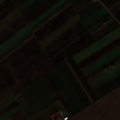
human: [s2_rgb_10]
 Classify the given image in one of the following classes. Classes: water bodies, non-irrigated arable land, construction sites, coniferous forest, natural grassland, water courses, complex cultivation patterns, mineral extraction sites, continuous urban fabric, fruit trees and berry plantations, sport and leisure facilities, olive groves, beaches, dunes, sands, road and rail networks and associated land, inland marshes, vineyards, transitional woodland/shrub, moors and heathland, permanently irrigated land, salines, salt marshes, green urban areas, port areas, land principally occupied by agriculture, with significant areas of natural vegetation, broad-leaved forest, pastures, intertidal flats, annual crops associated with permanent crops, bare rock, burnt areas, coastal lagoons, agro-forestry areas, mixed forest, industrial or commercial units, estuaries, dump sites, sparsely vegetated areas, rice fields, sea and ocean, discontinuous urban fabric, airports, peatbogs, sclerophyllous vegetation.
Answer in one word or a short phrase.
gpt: non-irrigated arable land